Question: I used <URL> for Bootstrap modals on mobile devices as a base for some new code:
'''
.modal {
position: fixed;
top: 3%;
right: 3%;
left: 3%;
bottom:3%;
width: auto;
margin: 0;
}
.modal-body {
height: 60%;
}
'''
'''
.modal-body {
max-height: 350px;
padding: 15px;
overflow-y: auto;
-webkit-overflow-scrolling: touch;
}
'''
The problem is I'm having is I get extra space at the bottom of the modal.

How can I remove this space?
I made a <URL> that demonstrates the issue.
Try changing the height of the browser in this <URL> but the height of '.modal' overlaps the height of the screen and its not responsive
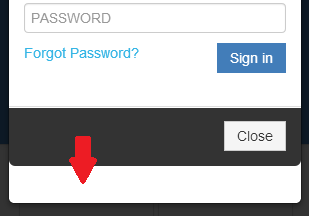
Answer: You could check to see if the orientation is landscape - and minimize the size of the modal-body accordingly
<URL>
'''
@media only screen
and (orientation : landscape) {
.modal-body {
height: 160px;
}
}
'''
---
Oh and by the way:
In the fiddle I fixed up the rounded corners of the model as well by adding the class:
'''
.modal-footer
{
border-radius: 0 0 4px 4px;
}
'''